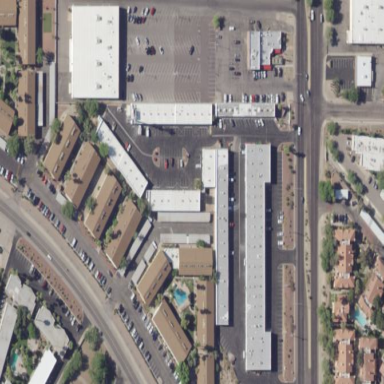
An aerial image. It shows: Parking area with surface.